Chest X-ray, PA view. Patient: 43 years old, sex F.
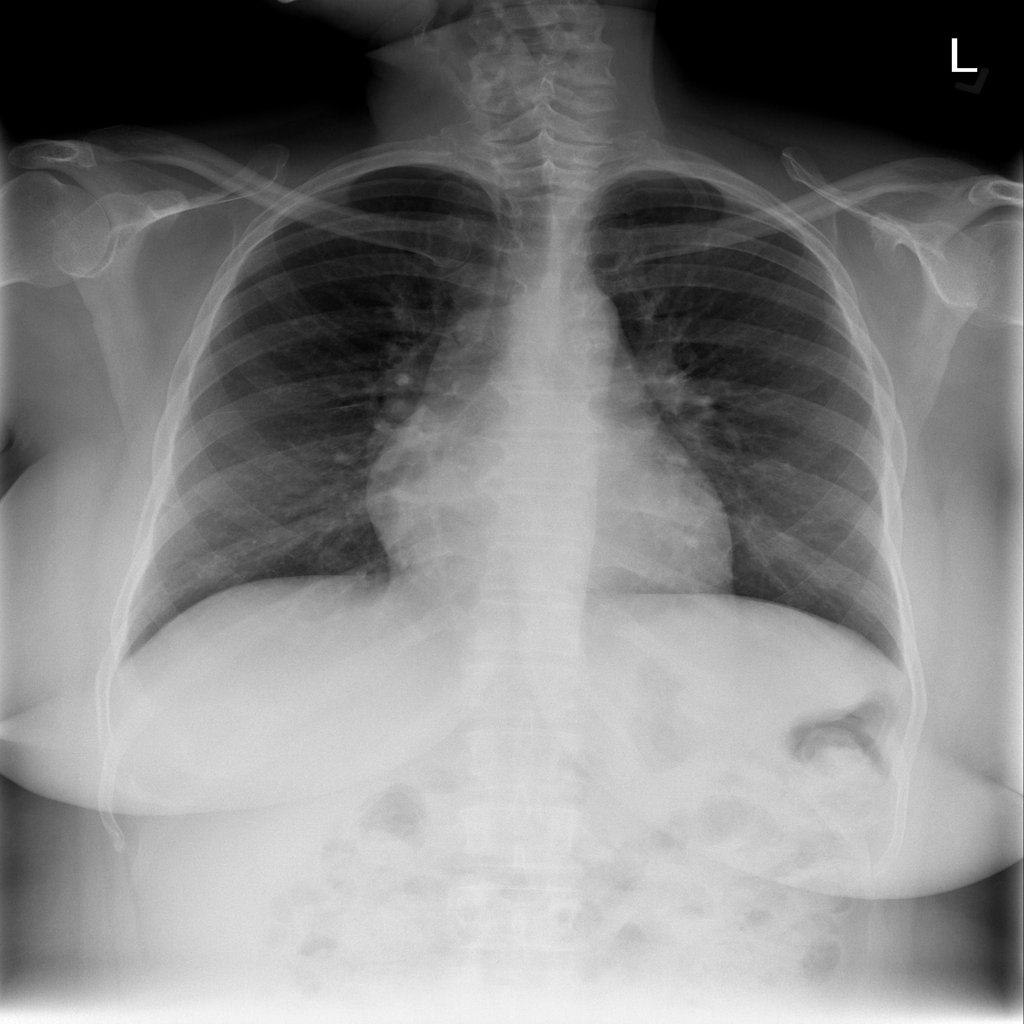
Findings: No Finding